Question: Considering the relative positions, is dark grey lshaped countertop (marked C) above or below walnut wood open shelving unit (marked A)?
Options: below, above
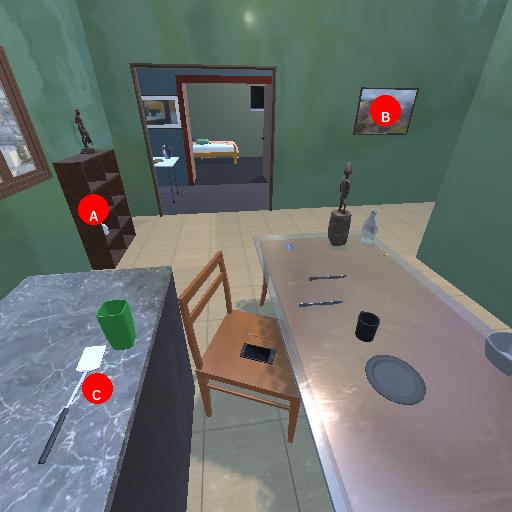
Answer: below